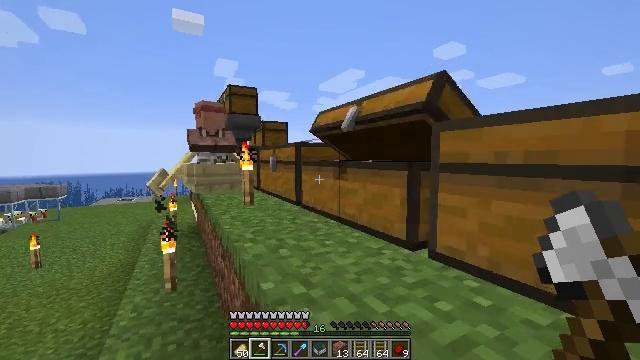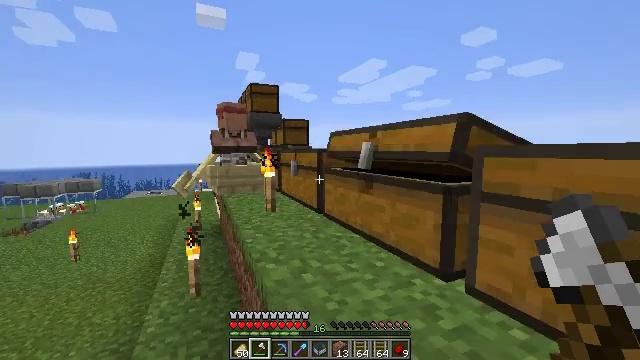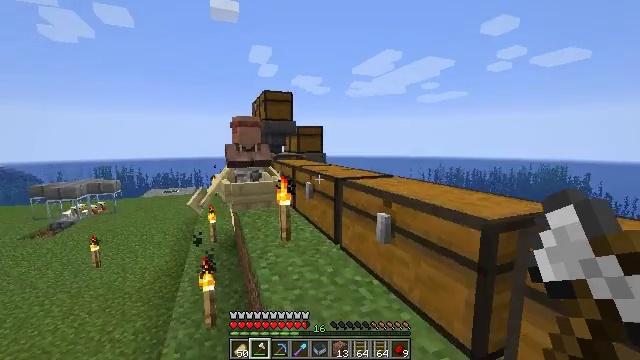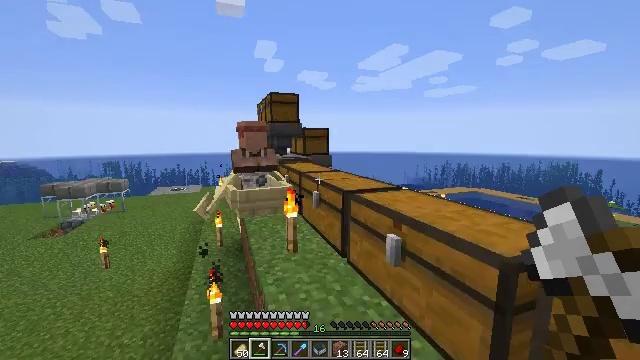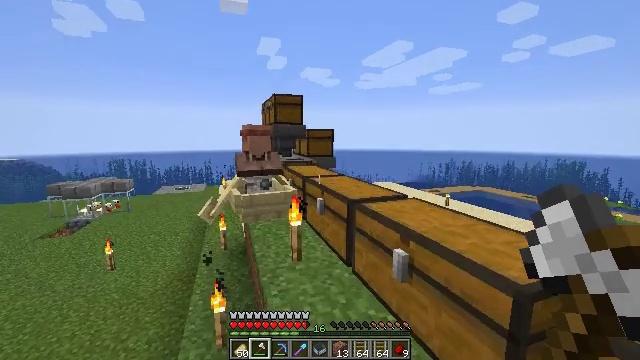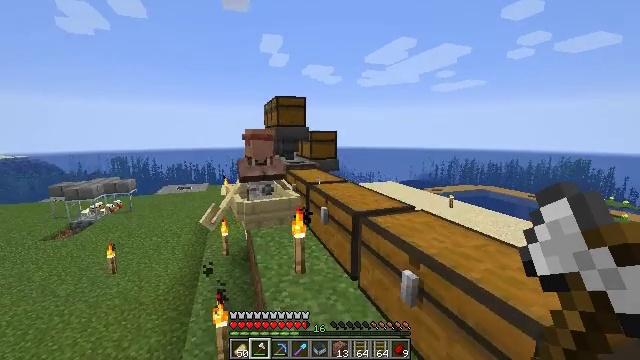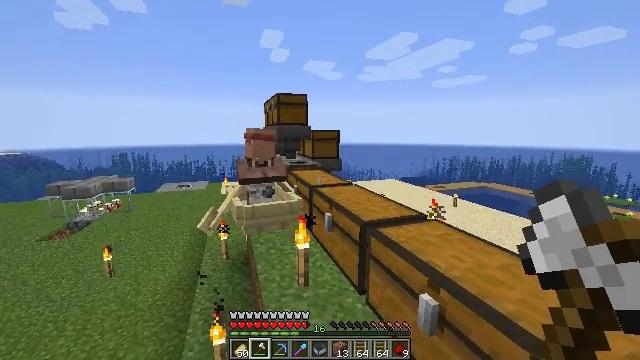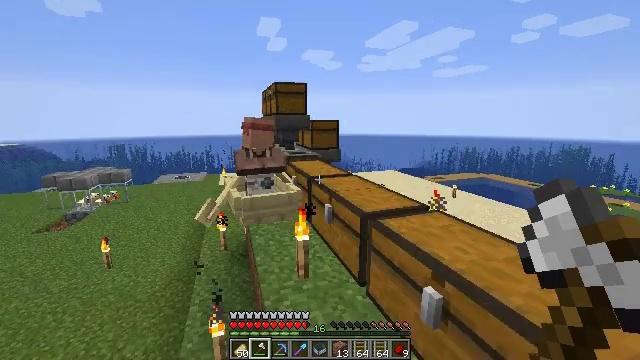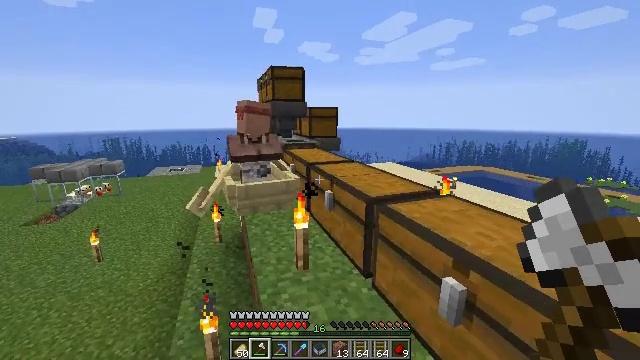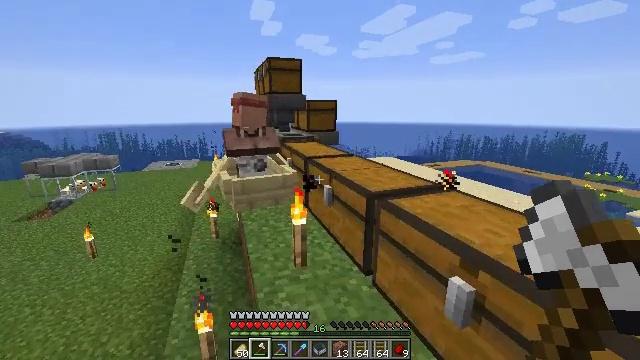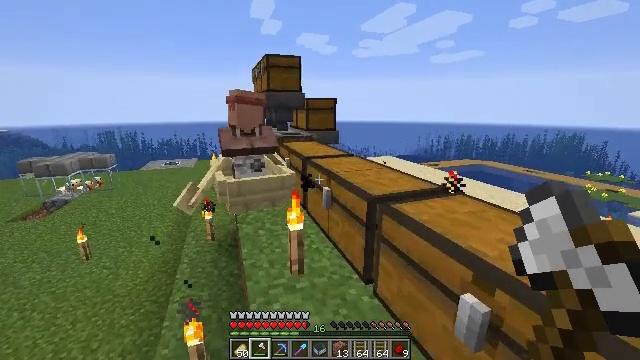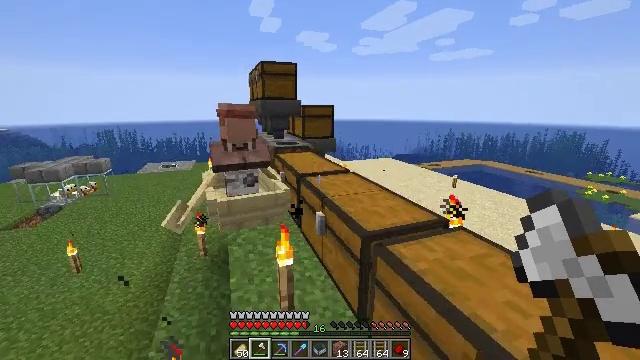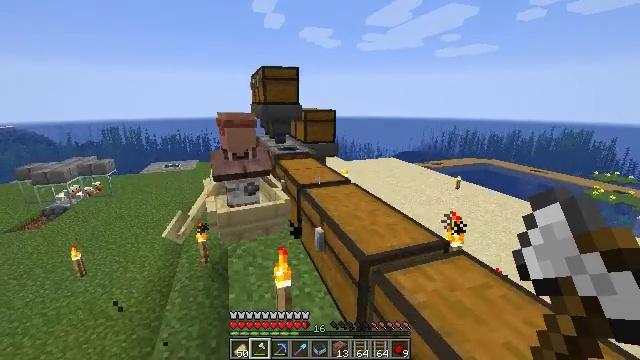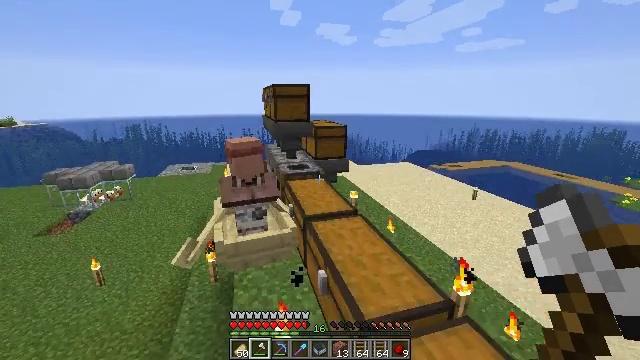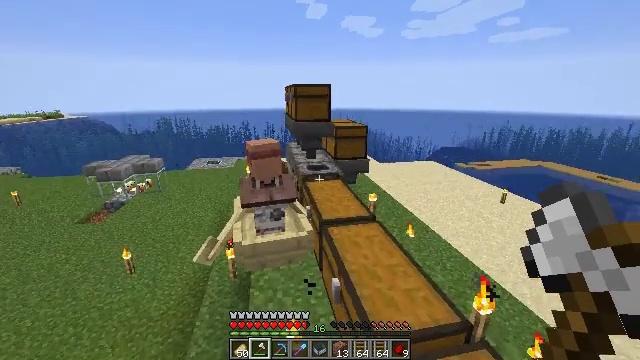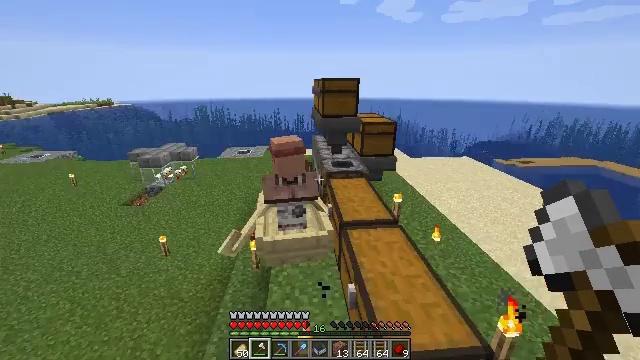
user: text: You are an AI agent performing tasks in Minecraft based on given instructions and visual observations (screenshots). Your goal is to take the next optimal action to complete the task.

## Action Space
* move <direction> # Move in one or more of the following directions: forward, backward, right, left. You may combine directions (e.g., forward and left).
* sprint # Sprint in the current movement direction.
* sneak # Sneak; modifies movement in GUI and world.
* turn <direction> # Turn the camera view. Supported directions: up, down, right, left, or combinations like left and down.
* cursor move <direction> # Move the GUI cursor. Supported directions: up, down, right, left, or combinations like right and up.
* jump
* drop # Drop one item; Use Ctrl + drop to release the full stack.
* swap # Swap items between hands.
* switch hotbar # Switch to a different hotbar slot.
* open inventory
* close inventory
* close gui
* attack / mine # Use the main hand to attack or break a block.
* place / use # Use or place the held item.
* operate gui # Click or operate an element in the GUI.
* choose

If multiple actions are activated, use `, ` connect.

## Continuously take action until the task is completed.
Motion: motion action
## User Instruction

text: Put the ingredients together and craft a rabbit stew.
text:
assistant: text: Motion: move forward, turn left and down, jump
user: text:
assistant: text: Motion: move forward, turn left and down, jump
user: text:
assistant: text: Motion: move forward, turn left and down, jump
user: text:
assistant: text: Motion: move forward, jump
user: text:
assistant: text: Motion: move forward, jump
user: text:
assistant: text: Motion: move forward, jump
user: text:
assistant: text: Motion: move forward, turn down, jump
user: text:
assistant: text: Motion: move forward, turn down, jump
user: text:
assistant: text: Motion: move forward, turn down, jump
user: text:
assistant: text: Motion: move forward and move right, jump
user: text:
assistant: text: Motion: move forward and move right, jump
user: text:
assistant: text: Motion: move forward and move right, jump
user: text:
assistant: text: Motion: move forward and move right, turn left, jump
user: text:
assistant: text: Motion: move forward and move right, turn left and down, jump
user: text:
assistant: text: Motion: move right, turn left and down, jump
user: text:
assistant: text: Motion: turn left and down
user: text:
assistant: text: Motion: turn left
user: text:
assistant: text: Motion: no_op
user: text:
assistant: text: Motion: no_op
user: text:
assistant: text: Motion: no_op
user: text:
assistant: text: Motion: no_op
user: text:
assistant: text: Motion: no_op
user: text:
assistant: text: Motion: no_op
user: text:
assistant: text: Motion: no_op
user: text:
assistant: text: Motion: no_op
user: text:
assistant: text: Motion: no_op
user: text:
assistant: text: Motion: move forward, turn left
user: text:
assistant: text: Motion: move forward, turn left and up
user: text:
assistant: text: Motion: move forward, turn left
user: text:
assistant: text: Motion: move forward